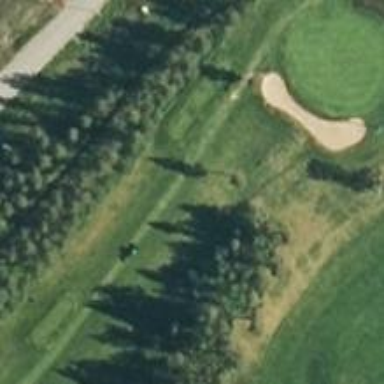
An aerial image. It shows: Path used for both walking and golf.